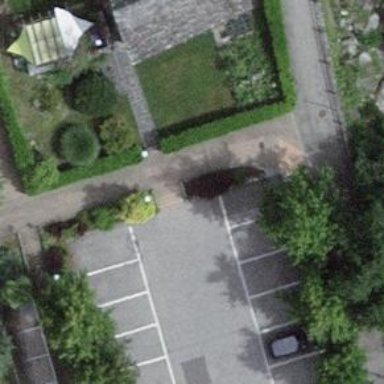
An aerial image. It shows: Gate.